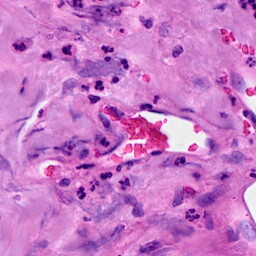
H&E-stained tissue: Breast